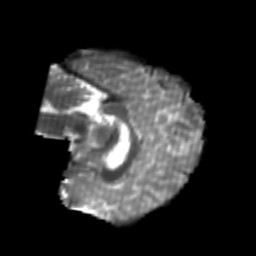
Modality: T2w
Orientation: sagittal
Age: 20
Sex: male
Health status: healthy
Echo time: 0.074 s